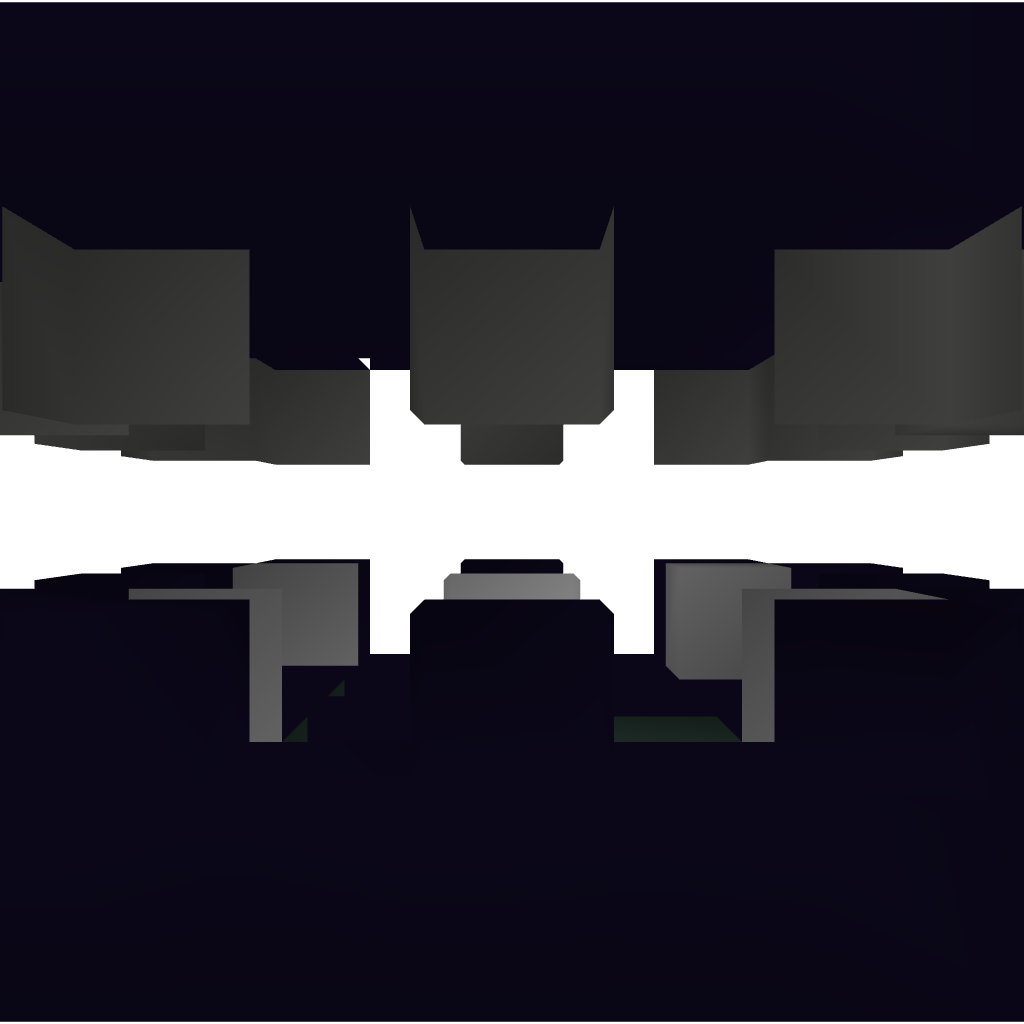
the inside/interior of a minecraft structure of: proximity slime flood trap